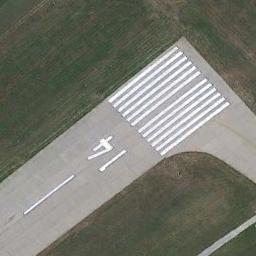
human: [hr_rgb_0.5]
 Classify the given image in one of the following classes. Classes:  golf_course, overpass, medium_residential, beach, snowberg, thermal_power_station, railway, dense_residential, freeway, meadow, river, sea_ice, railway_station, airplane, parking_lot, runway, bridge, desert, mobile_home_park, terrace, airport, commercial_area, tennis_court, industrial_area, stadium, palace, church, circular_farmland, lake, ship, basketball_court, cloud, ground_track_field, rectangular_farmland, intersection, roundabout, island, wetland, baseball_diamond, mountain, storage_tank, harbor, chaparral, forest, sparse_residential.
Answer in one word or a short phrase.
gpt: runway